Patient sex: M
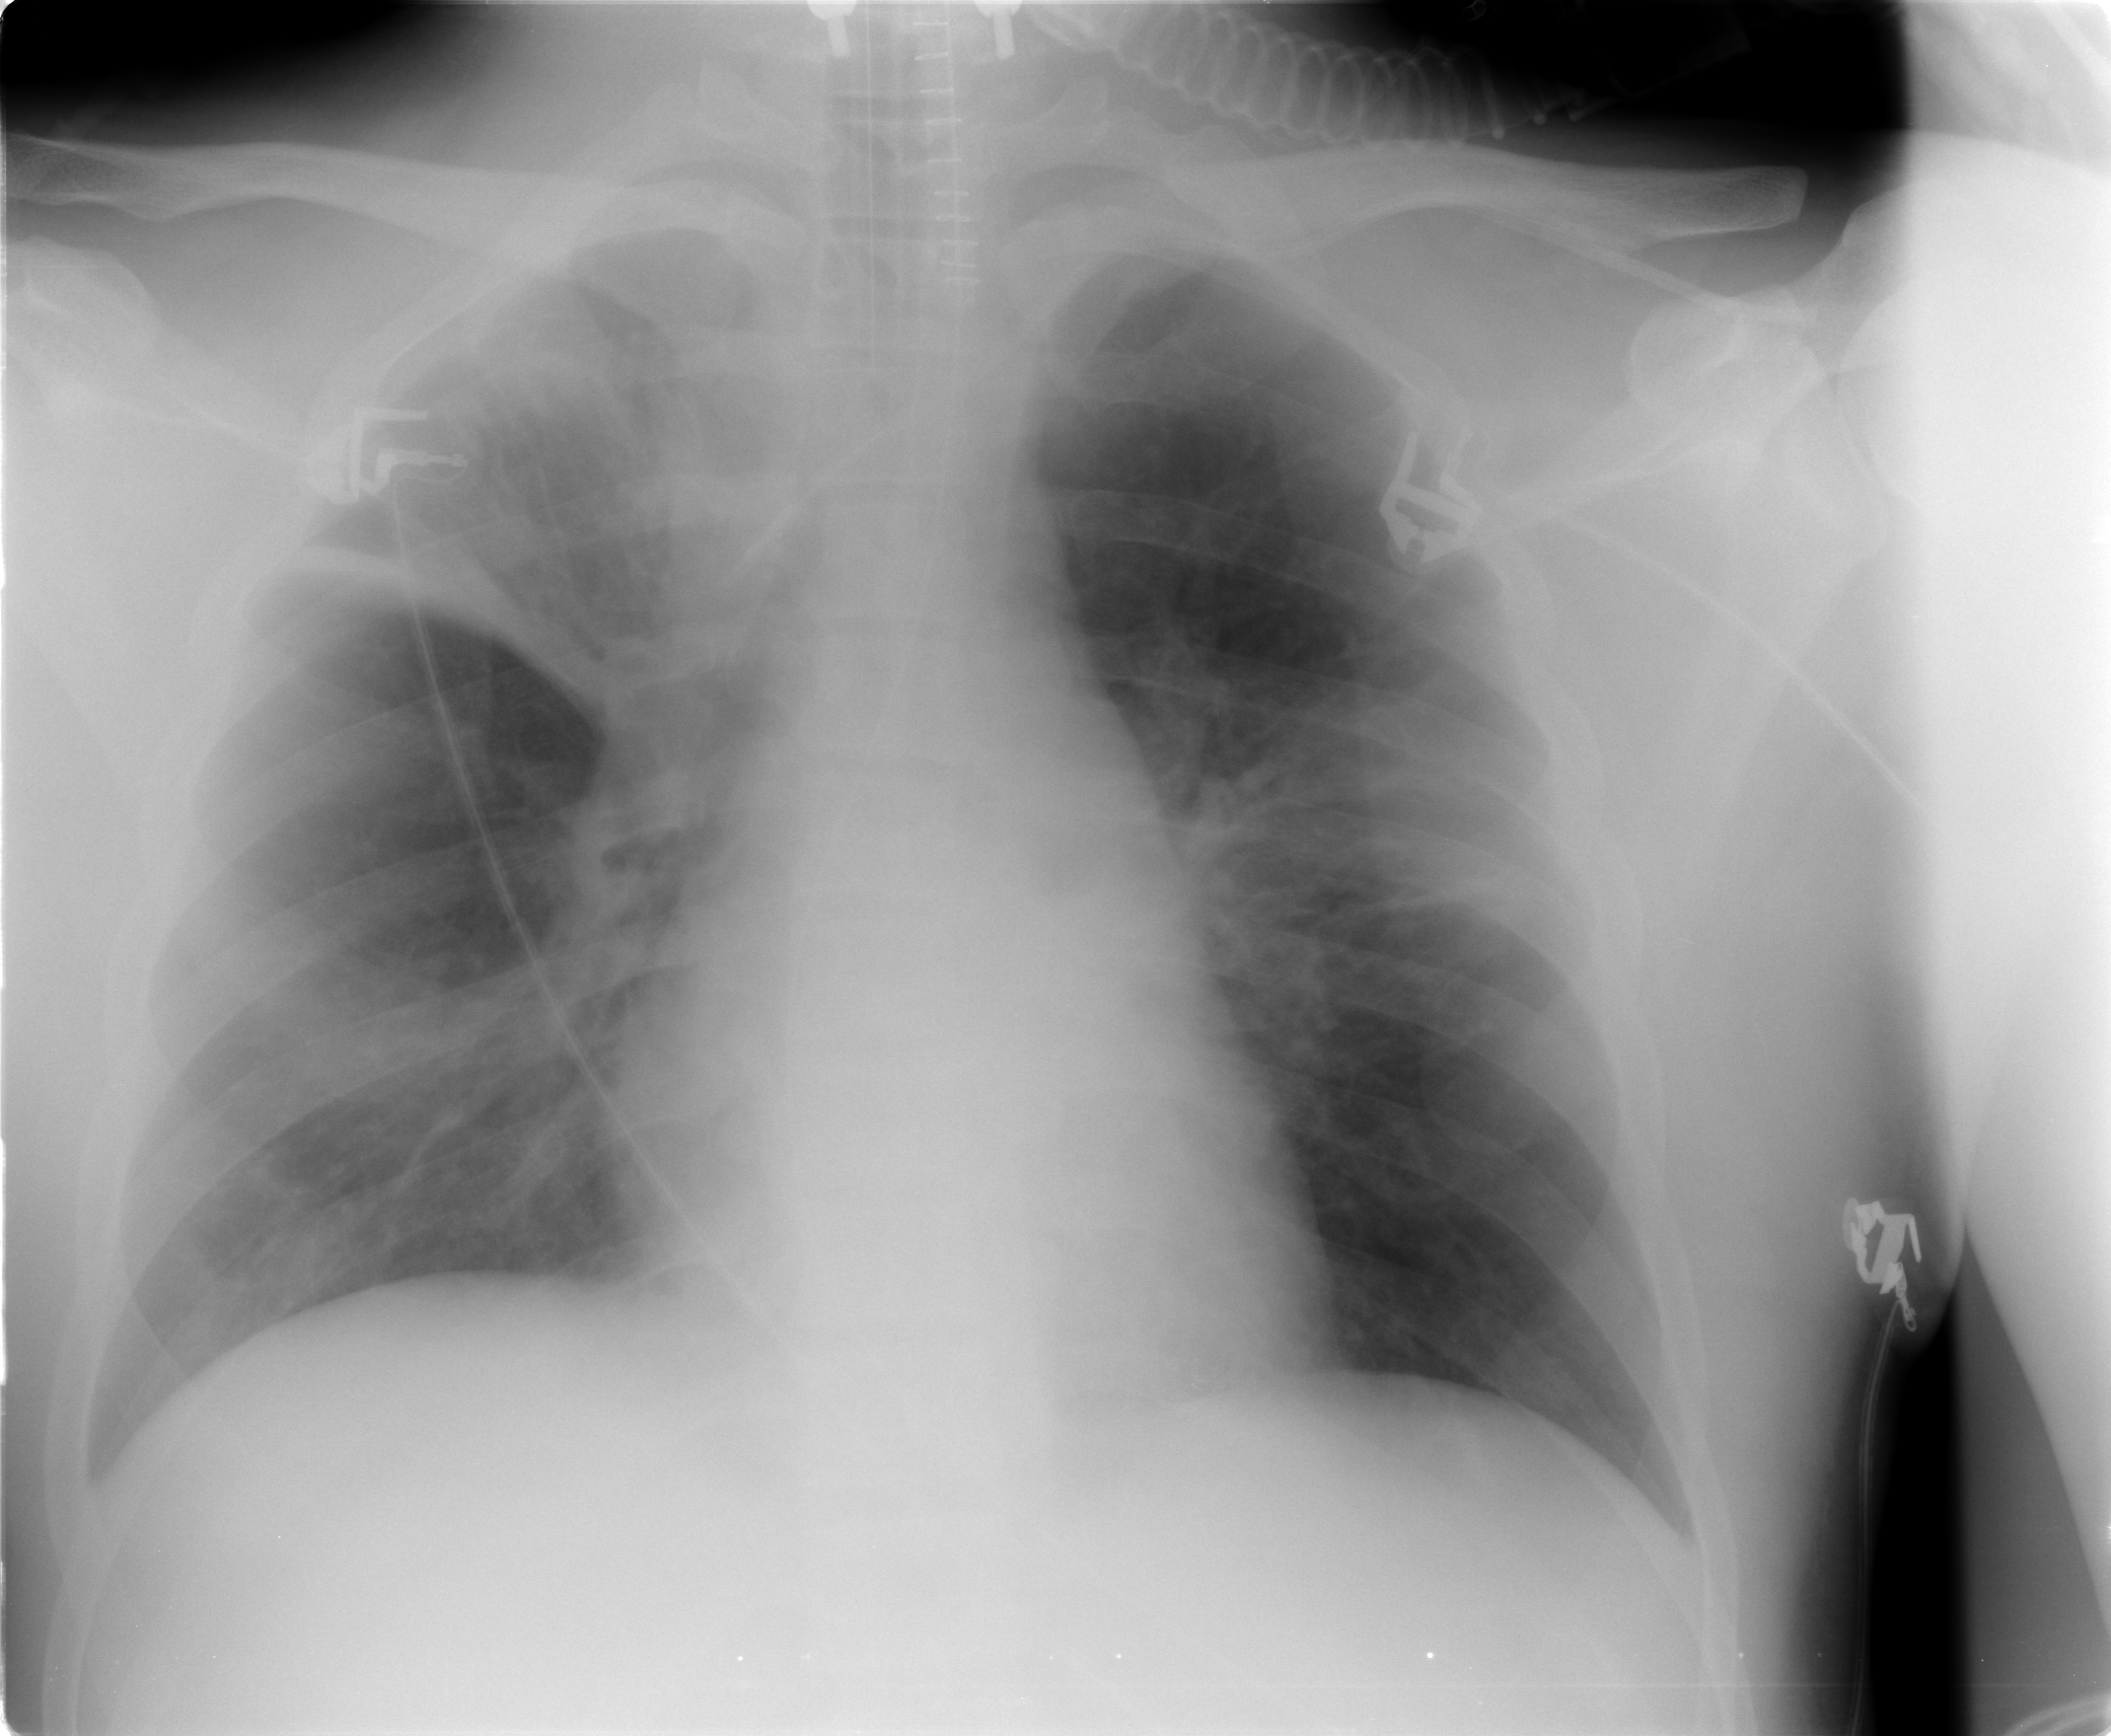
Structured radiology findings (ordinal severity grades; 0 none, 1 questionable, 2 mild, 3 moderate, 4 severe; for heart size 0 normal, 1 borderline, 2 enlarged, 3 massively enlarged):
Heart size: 0
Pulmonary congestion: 0
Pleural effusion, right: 0
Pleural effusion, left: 0
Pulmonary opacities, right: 3
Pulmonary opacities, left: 3
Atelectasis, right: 2
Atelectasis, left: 2